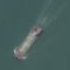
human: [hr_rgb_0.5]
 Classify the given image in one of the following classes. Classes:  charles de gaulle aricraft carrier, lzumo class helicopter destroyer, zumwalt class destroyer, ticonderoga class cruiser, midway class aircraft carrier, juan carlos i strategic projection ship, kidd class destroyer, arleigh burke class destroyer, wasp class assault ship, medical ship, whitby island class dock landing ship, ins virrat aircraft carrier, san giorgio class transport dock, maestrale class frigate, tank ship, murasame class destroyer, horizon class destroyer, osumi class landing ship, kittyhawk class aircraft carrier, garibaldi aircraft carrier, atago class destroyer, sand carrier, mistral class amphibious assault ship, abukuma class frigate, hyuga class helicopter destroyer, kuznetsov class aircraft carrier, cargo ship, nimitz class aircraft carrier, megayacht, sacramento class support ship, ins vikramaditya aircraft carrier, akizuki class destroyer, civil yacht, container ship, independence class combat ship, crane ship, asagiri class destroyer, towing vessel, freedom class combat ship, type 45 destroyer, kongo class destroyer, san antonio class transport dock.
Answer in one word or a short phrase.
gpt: Sand carrier